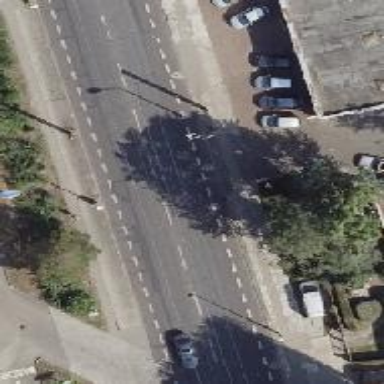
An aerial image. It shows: Tertiary road with asphalt surface. It has separate sidewalks on both sides and dedicated cycle lanes on both sides as well.